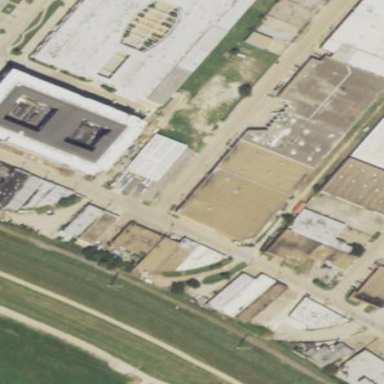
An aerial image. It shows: Commercial building.